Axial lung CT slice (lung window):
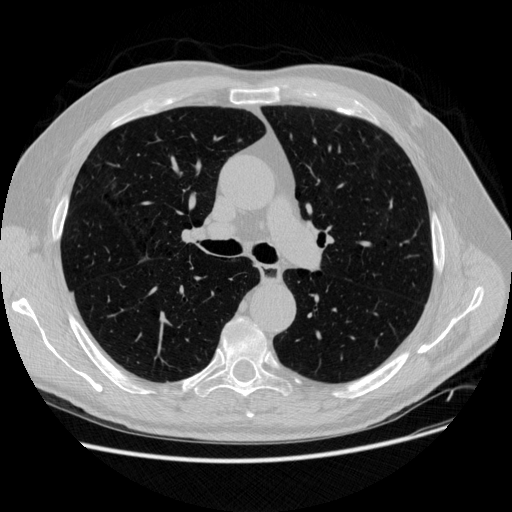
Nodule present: no